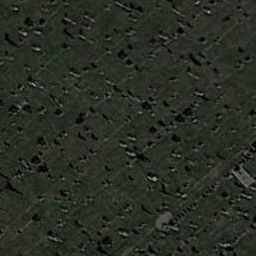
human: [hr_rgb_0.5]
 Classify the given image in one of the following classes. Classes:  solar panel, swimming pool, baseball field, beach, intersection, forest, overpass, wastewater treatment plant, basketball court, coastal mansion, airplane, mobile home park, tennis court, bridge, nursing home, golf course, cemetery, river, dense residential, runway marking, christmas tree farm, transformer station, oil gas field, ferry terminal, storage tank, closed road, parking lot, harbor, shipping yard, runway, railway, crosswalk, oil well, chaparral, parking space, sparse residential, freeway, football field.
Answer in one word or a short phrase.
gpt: cemetery